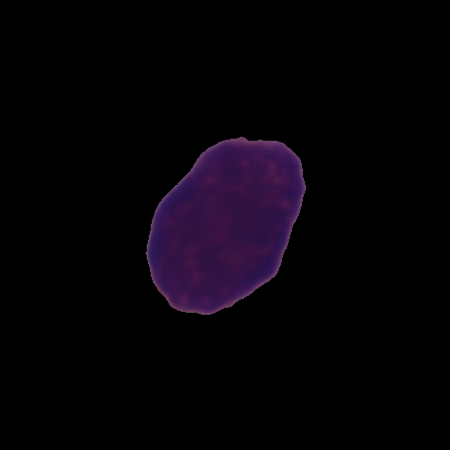
Label: healthy